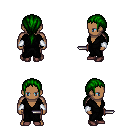
a pixel art fantasy rpg character, male body template, human, dark skin, gray robe, red pants, green ponytail hairstyle, white cloth bracers, maroon shoes, dagger, four views (front, back, left, right), 2x2 character sprite sheet, small pixel art, hard edges, no anti-aliasing